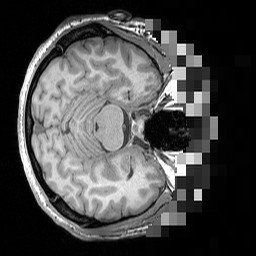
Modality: T1w
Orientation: axial
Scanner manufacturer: siemens
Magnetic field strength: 3 T
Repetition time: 1.5 s
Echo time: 0.00291 s